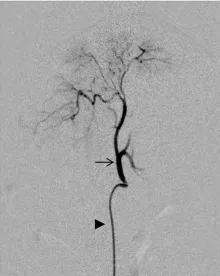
Fluoroscopic images obtained during the transcatheter arterial embolization (TAE) procedure. (A) Angiography of the celiac artery (arrows). Arrowhead indicates the 4.2-Fr RIM-S catheter.
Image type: radiology (ct)